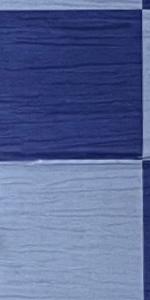
Label: Empty